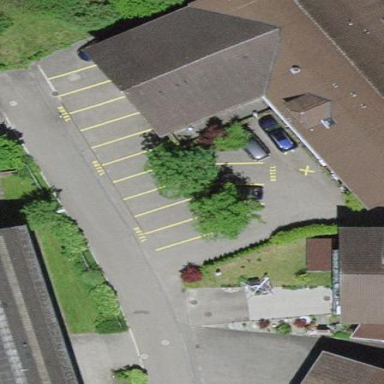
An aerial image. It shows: Parking area.